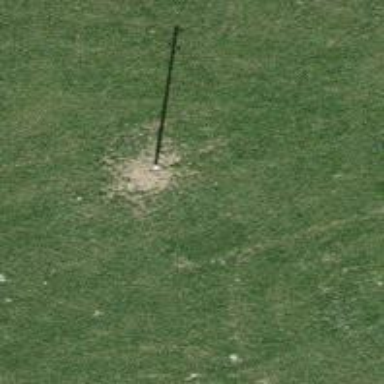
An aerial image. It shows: Power pole.